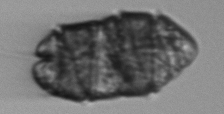
Label: Margalefidinium